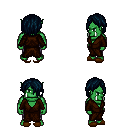
a pixel art fantasy rpg character, male body template, orc, green skin, brown robe, metal pants, raven bangs hairstyle, brown slippers, four views (front, back, left, right), 2x2 character sprite sheet, small pixel art, hard edges, no anti-aliasing